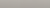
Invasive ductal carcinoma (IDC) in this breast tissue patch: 0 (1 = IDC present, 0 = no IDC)